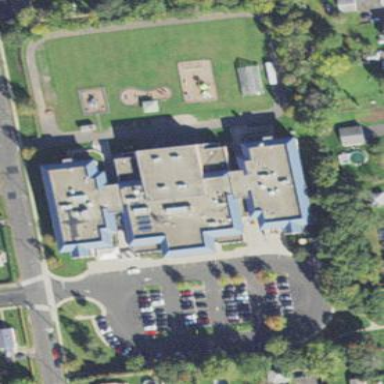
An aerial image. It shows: School used for education purposes.